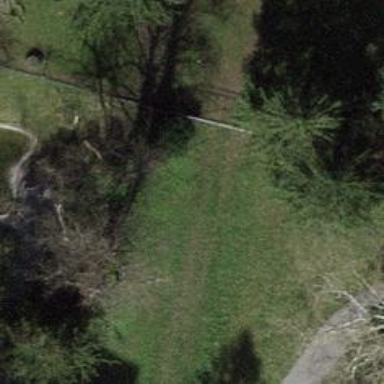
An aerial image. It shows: Unpaved path.